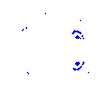
Particle: electron